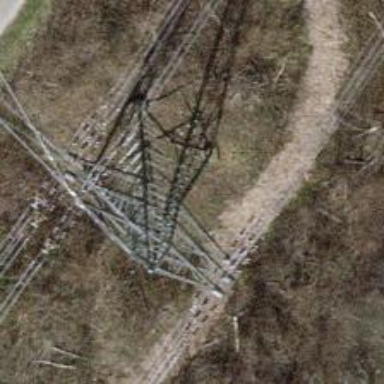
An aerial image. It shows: Power tower.